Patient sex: F
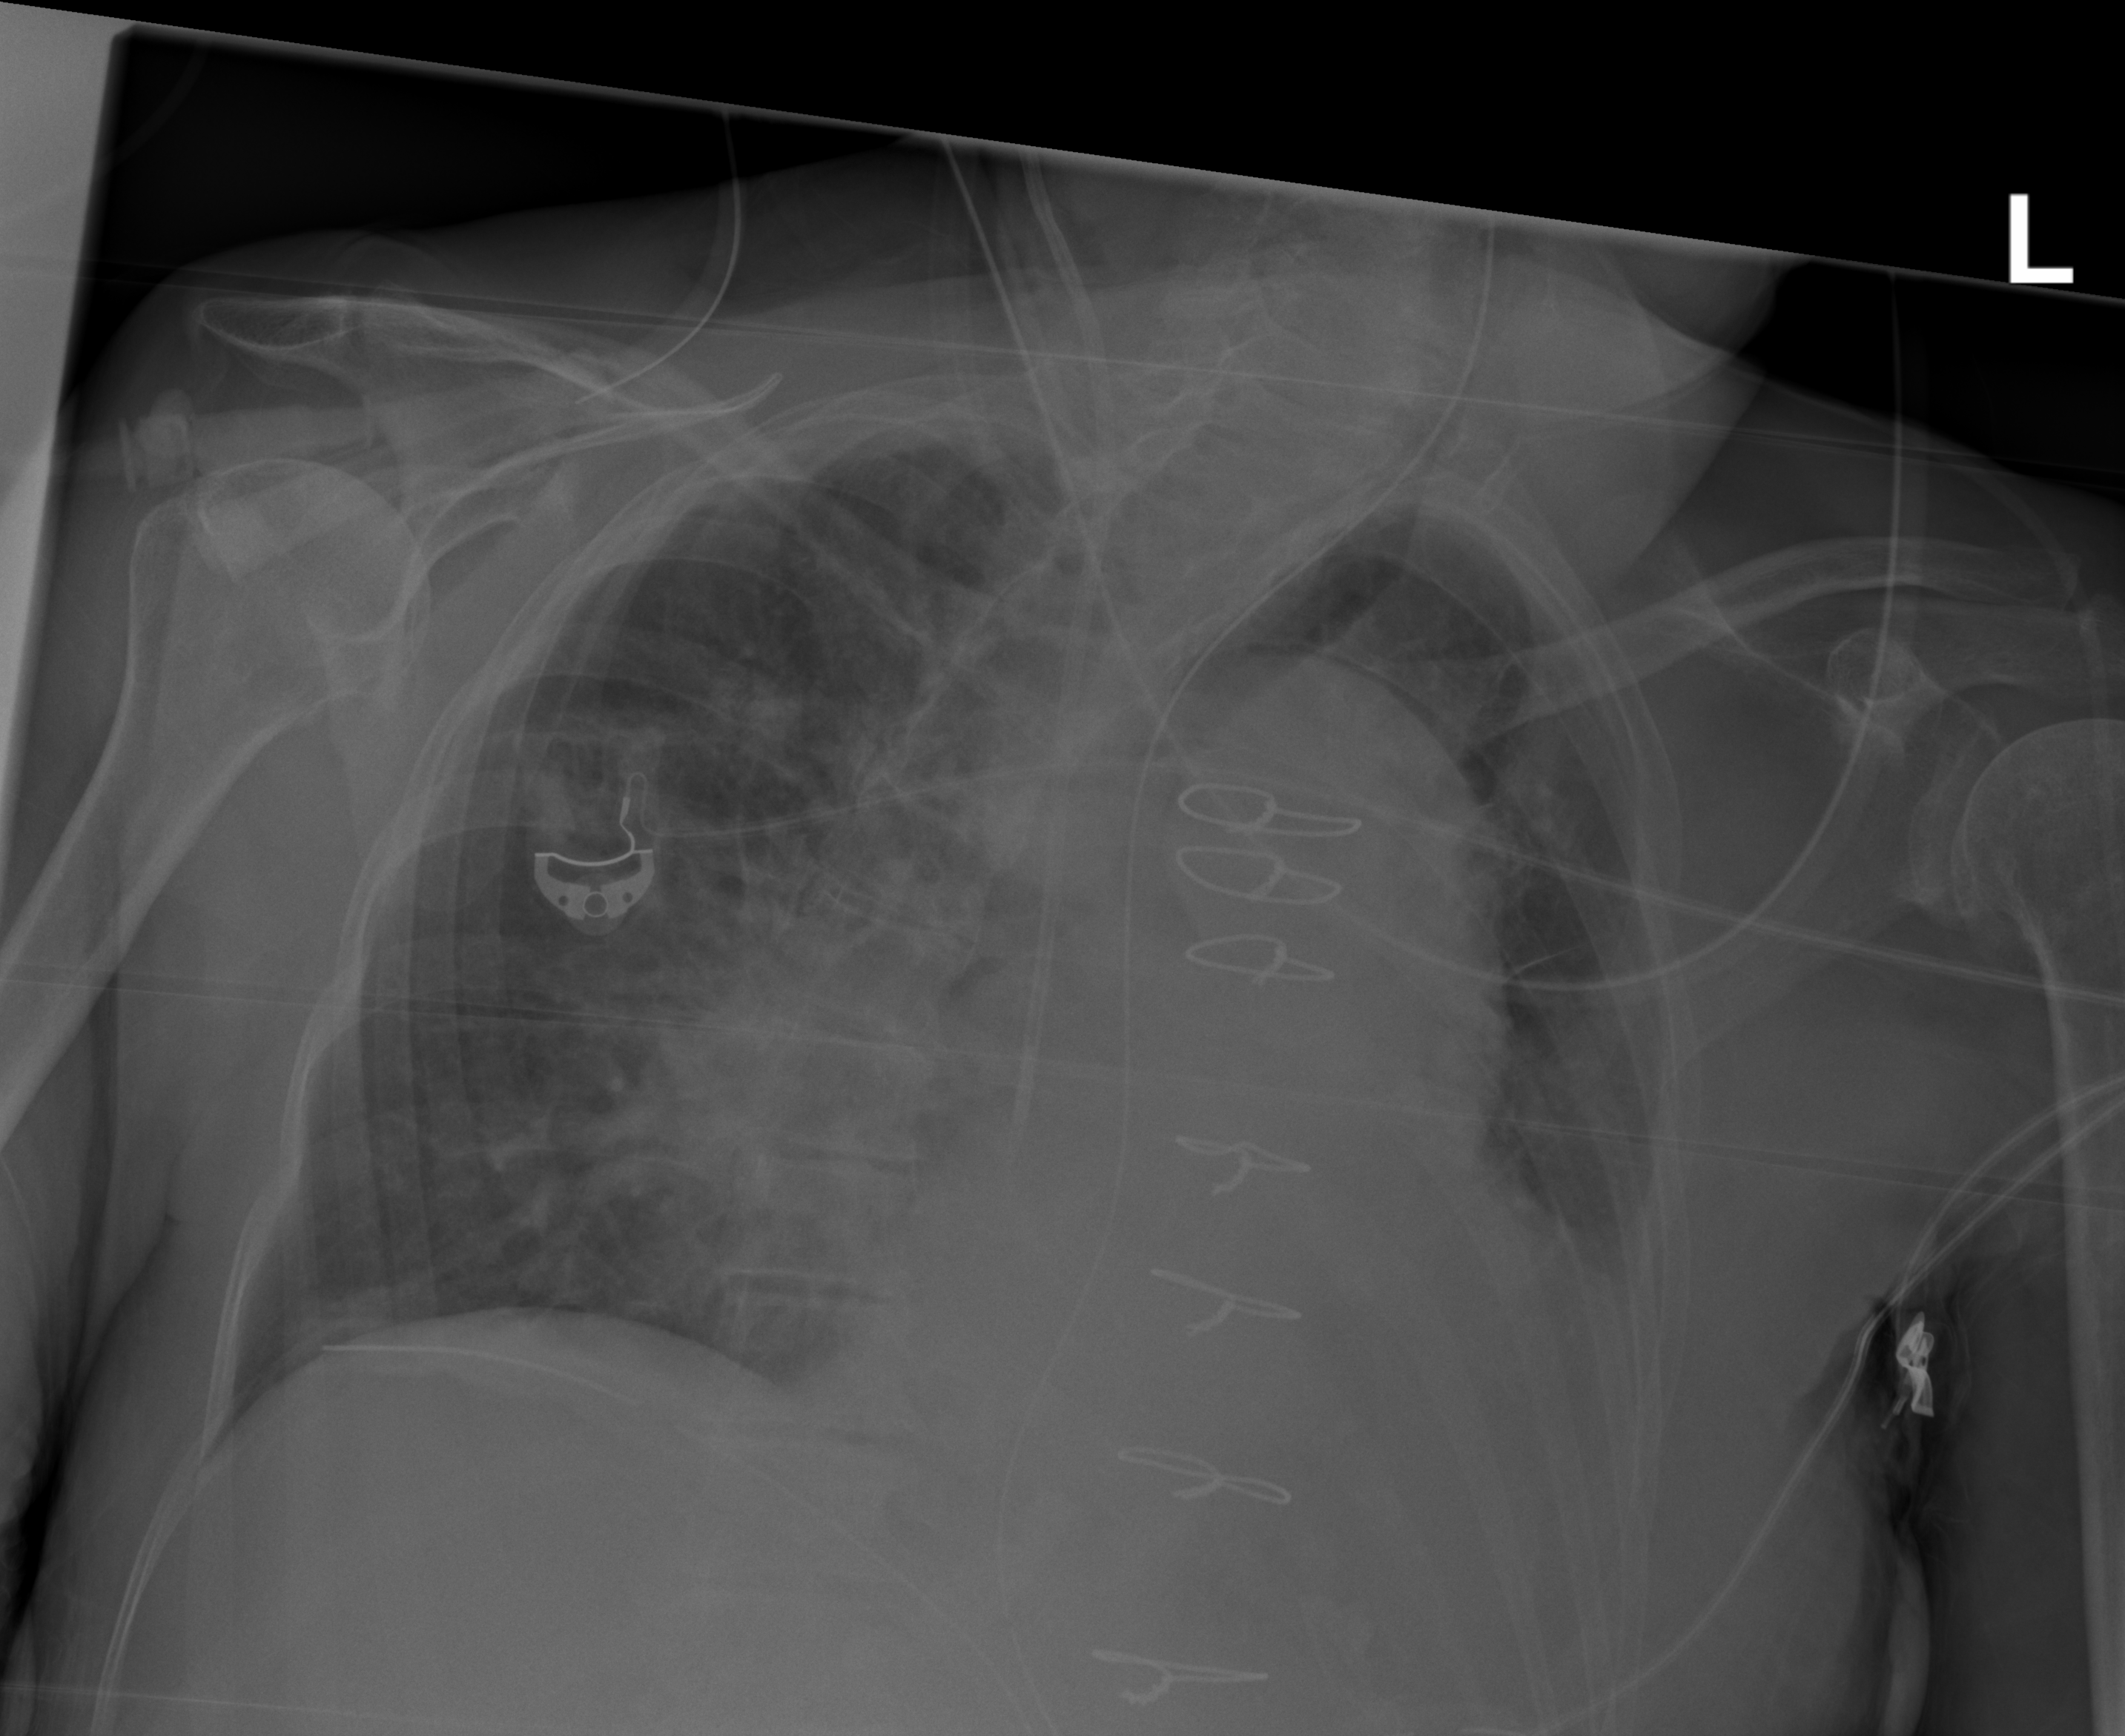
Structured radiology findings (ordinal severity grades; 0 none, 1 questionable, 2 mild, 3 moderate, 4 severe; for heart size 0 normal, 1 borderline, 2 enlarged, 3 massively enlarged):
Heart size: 2
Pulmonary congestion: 3
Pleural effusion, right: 0
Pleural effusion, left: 3
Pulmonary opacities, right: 2
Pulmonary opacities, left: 0
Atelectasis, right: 2
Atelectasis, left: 2